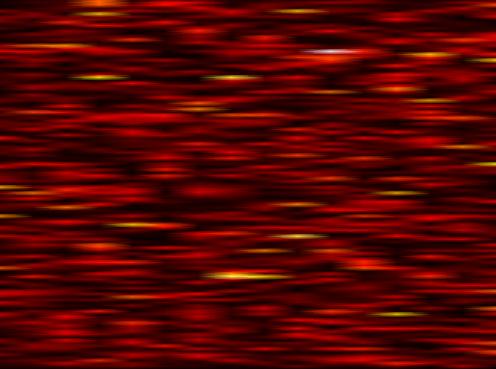
Label: UFMC